Field crop: tomato
Growth stage: 1
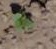
Species: solanum